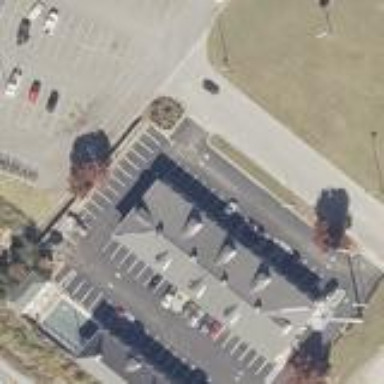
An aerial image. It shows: Parking area.